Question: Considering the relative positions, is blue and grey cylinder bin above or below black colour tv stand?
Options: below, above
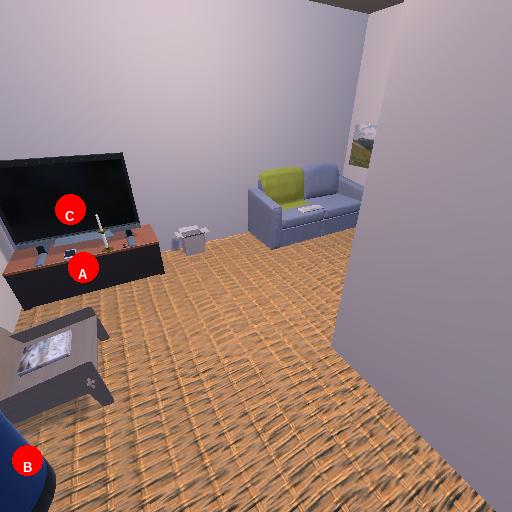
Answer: below